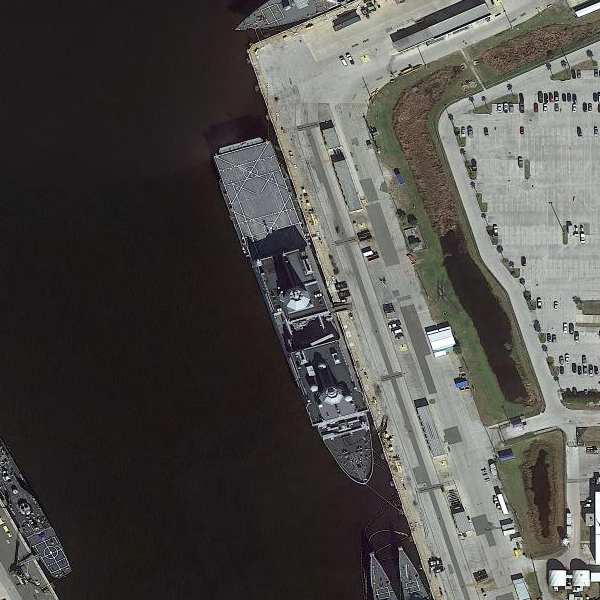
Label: combat